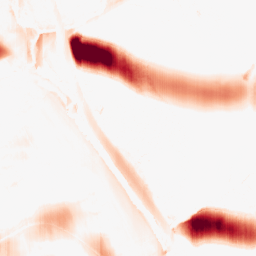
Category: morphological
Decomposition family: morphological_ellipse
Decomposition parameters: operation: opening
width: 50
height: 5
Upsampling method: bspline
Upsampling parameters: scale: 8
Upsampling scale: 8